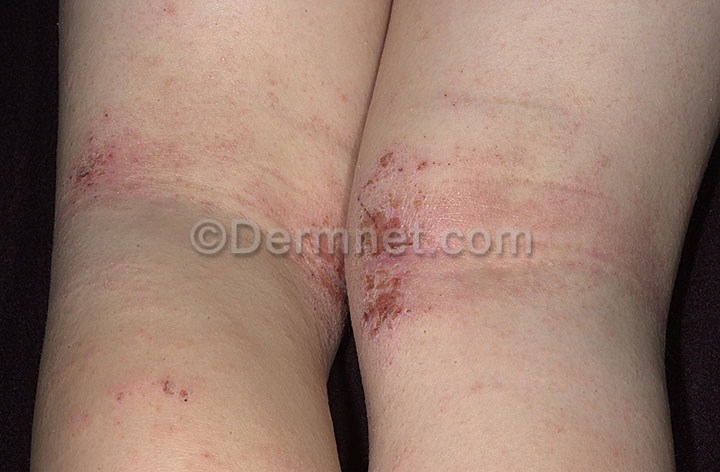
Disease: Atopic Dermatitis Photos